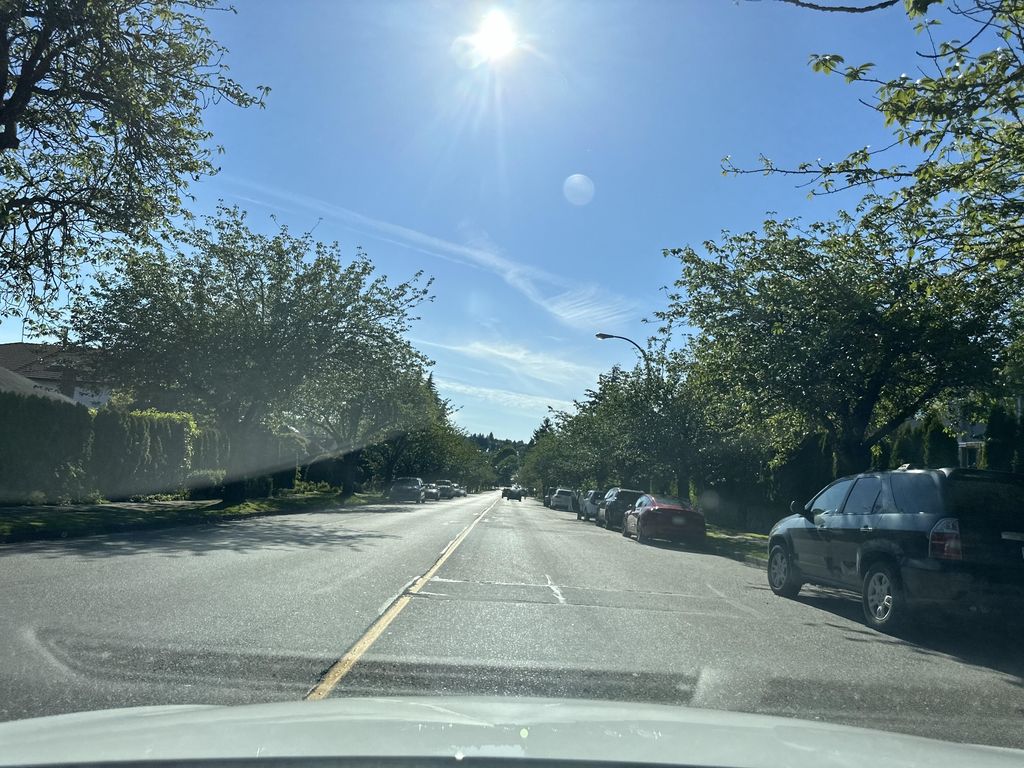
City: vancouver